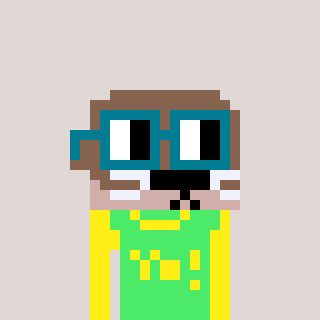
a pixel art character with square dark green glasses, a otter-shaped head and a teal-colored body on a warm background